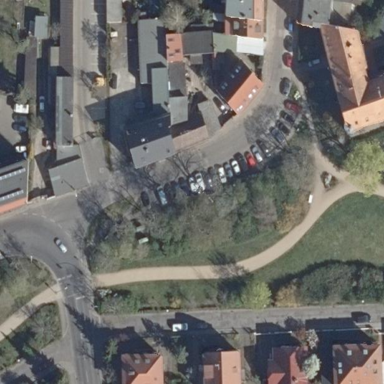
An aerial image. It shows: Street side parking area.